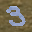
Label: 3